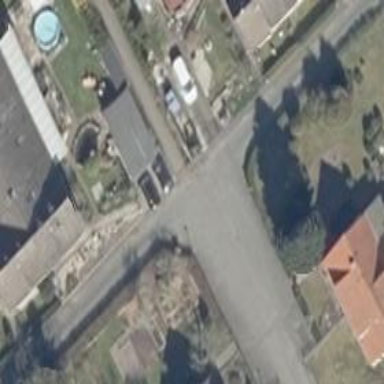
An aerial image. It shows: Residential road with asphalt surface and no sidewalk.